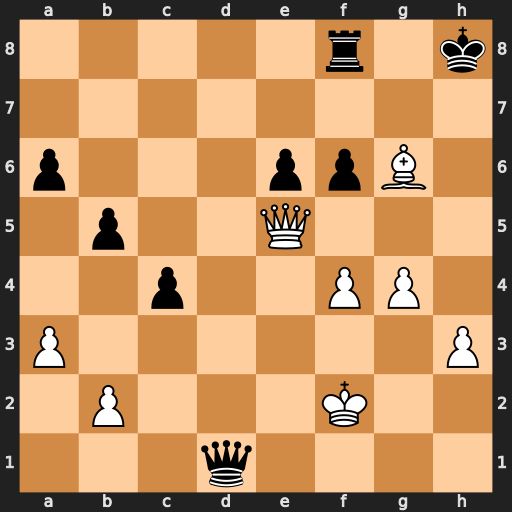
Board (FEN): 5r1k/8/p3ppB1/1p2Q3/2p2PP1/P6P/1P3K2/3q4
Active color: w
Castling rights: -
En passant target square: -
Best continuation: Qh5+ Kg7 Qh7#